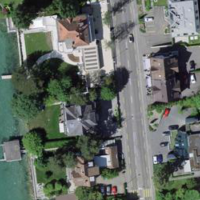
EUNIS habitat code: 54
Species observed at this site:
Allium ursinum